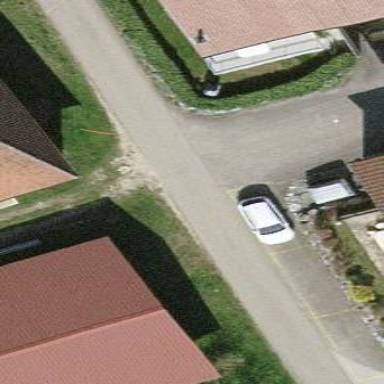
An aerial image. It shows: Parking available on the street side.